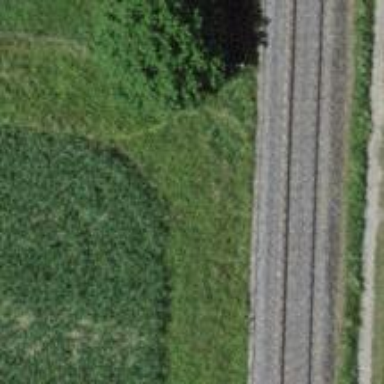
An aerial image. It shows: Grass track with grade4 quality surface.